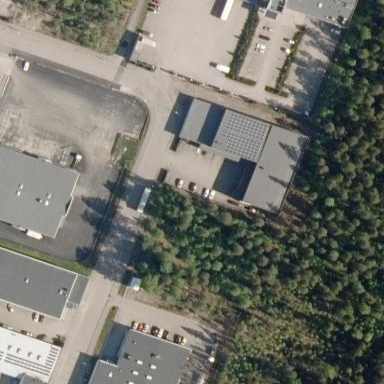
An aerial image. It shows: Industrial building.